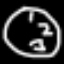
Label: clock